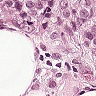
Metastatic tissue present: yes